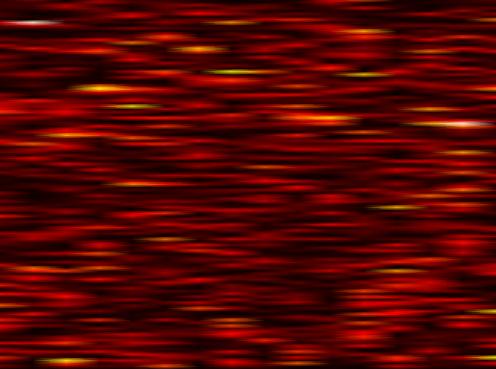
Label: UFMC